Question: I am developing one android application which use transparent activity.. I used the following <URL> as reference but my problem is when i set background color as black i am not able see previous. i need transparent like this .

Thanks in Advance...
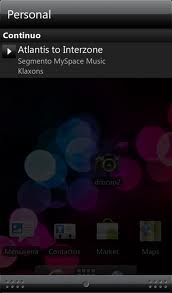
Answer: I had requirements to do the same thing in My Application, and I tried the above solution but unfortunately it didn't work for me.
After searching a lot for the same Issue, I have found one another solution That I would like to share here,
I have one 'Demo.java' activity for top and 'Test.java' Activity to show in background..So for that I have created one ...and Magic..All Worked.!!
style.xml
'''
<style name="Theme.D1NoTitleDim" parent="android:style/Theme.Translucent">
<item name="android:windowNoTitle">true</item>
<item name="android:windowContentOverlay">@null</item>
<item name="android:backgroundDimEnabled">true</item>
<item name="android:background">@android:color/transparent</item>
</style>
'''
and in Manifest.xml
'''
<activity android:name="Demo"
android:theme="@style/Theme.D1NoTitleDim"></activity>
'''
Hope This will help Others Too.
Enjoy Coding.!!
And you must make the following changes in the target activity (let's say splash activity):
'''
public class SplashScreenActivity extends Activity {}
'''
Be sure to extend it to the activity